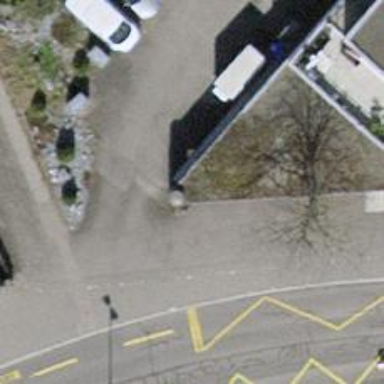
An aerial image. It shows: Post box.